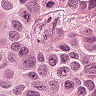
Metastatic tissue present: yes